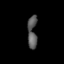
Tissue: lung
Cell type: Epithelial cells
Senescence score: 0.2358
Nuclear area (px): 294
Mean DAPI intensity: 90.357